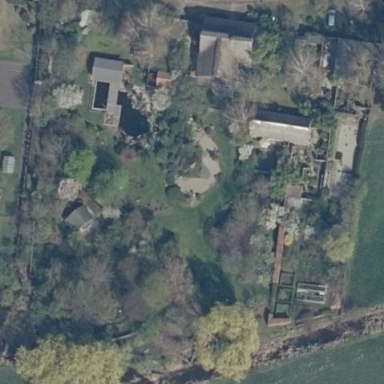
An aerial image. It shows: Garden area designated for leisure land.